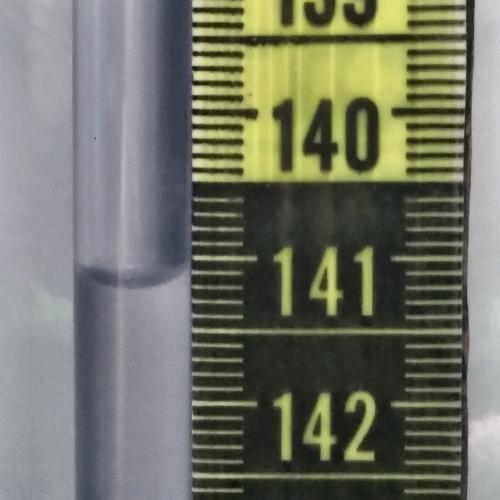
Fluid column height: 141.1 cm